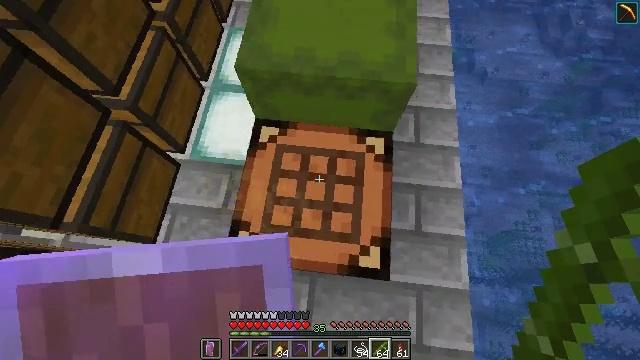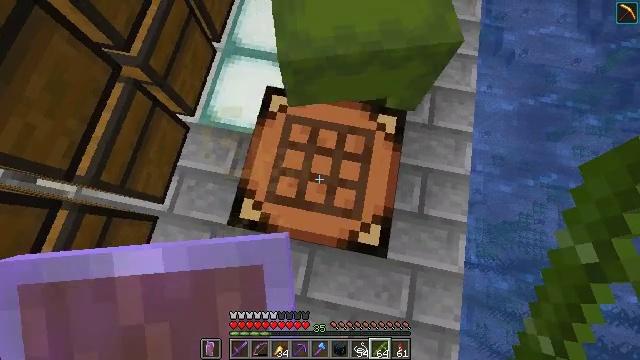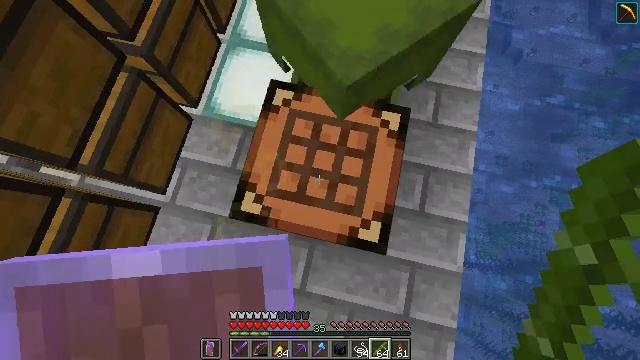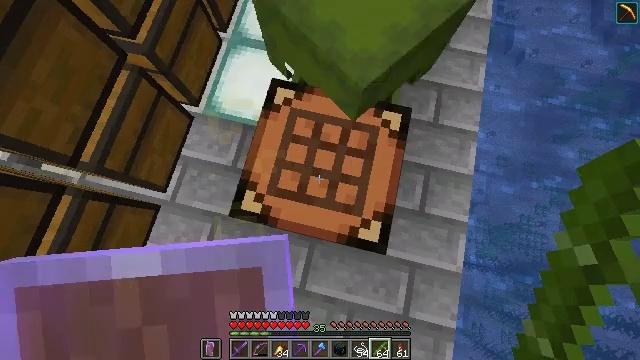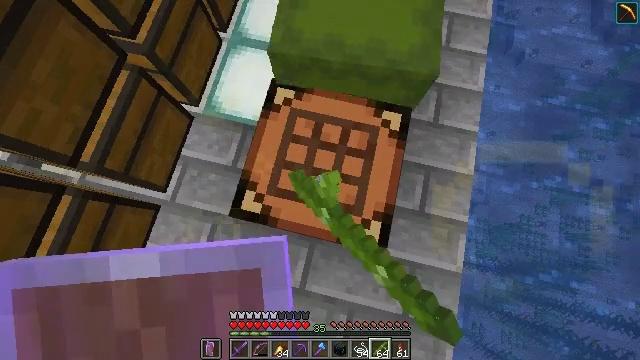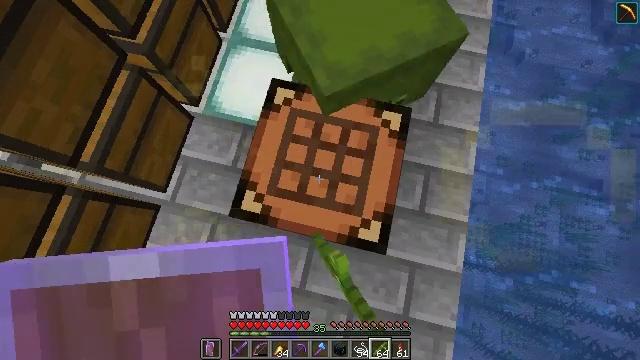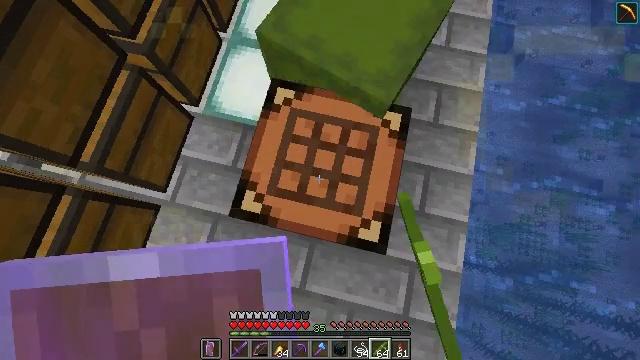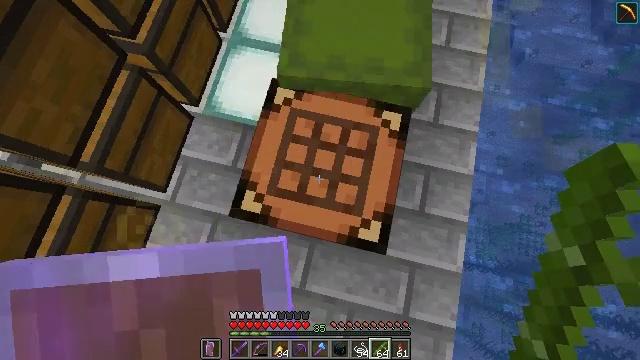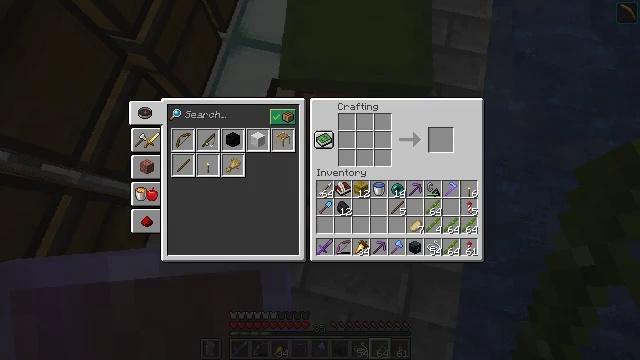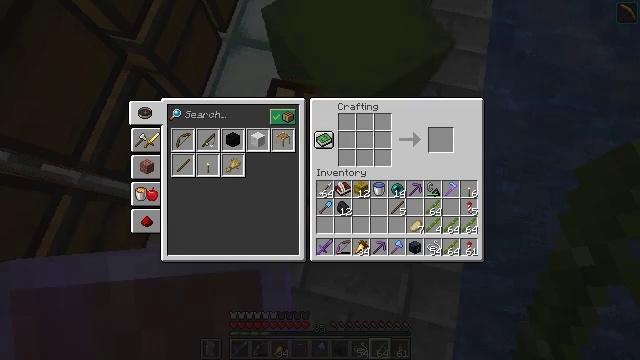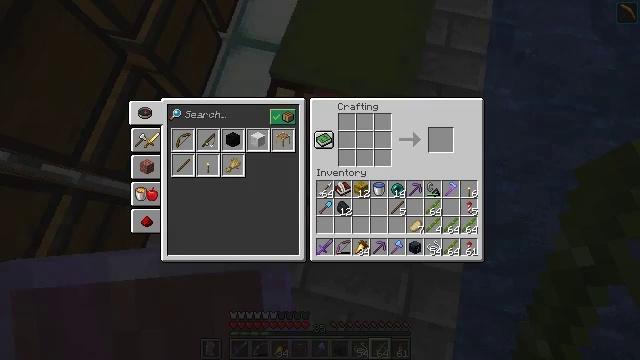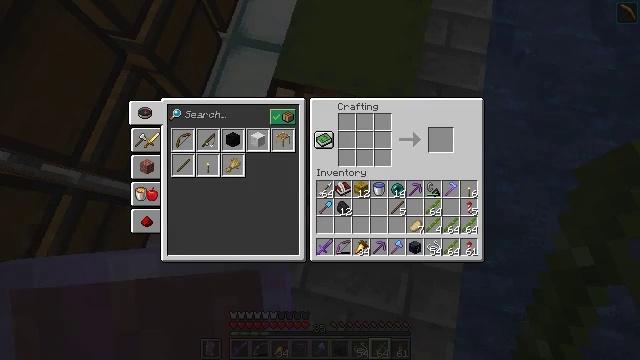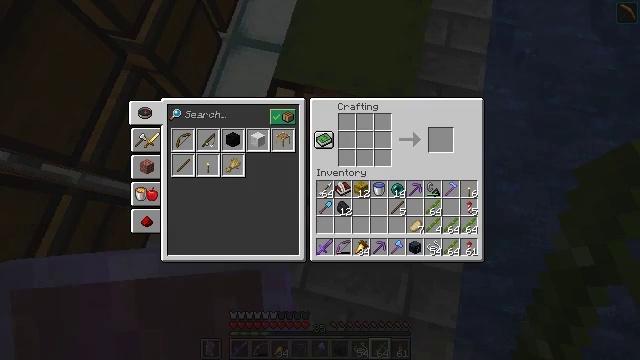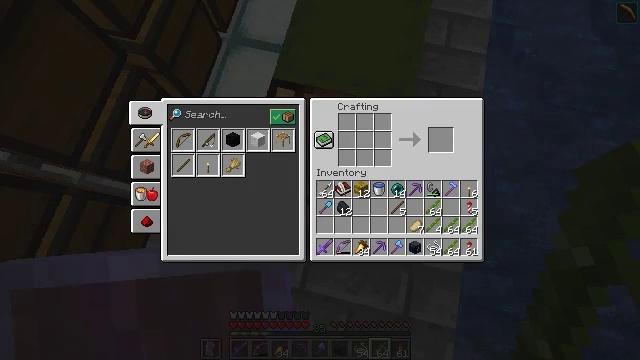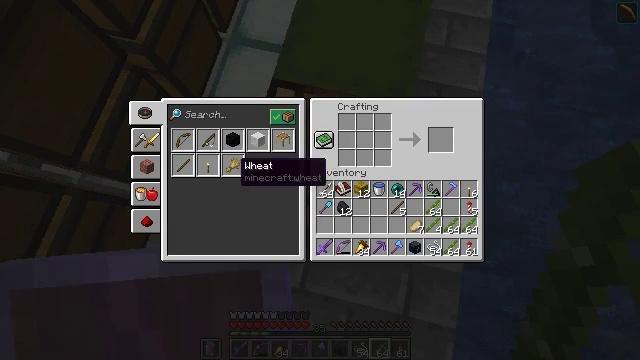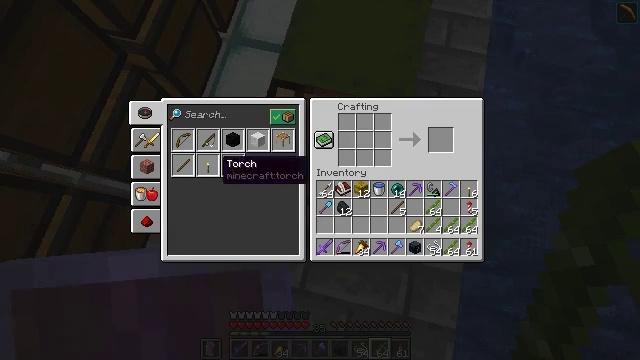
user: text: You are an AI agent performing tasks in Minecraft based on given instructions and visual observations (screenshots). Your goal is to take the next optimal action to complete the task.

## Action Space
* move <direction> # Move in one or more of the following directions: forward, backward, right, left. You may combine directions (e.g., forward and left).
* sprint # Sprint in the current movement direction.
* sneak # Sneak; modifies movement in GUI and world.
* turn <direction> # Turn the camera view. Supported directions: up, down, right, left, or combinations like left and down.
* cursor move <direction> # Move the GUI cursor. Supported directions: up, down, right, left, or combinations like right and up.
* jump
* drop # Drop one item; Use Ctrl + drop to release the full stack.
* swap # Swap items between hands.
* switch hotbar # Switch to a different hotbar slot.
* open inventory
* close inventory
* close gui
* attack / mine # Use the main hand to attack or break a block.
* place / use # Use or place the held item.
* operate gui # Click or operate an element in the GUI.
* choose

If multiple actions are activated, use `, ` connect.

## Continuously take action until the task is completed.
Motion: motion action
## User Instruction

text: Combine bamboo and string to craft scaffolding.
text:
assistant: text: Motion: turn left and down
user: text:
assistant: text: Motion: turn left and down
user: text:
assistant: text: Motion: use / place
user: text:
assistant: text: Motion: use / place
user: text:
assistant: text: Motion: use / place
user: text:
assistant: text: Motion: no_op
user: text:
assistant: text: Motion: no_op
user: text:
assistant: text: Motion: cursor move left
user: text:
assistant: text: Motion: no_op
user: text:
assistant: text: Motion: cursor move left
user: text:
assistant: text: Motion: cursor move left
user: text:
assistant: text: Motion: cursor move left
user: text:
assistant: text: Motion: cursor move left
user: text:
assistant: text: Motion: cursor move left
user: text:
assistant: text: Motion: cursor move left
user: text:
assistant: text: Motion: cursor move left
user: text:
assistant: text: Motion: no_op
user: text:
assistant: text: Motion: no_op
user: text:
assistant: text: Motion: no_op
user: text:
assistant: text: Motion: no_op
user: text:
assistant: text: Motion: cursor move right
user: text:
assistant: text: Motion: cursor move right
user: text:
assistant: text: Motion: cursor move right
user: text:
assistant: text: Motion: no_op
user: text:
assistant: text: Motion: no_op
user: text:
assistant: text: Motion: no_op
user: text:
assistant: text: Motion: no_op
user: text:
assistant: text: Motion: no_op
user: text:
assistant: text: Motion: no_op
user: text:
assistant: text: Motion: no_op